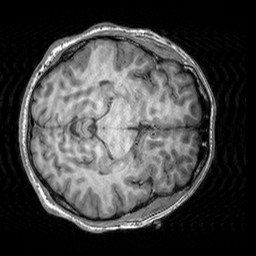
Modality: T1w
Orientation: axial
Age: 32
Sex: male
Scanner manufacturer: siemens
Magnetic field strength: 3 T
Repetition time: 2.3 s
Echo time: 0.00303 s